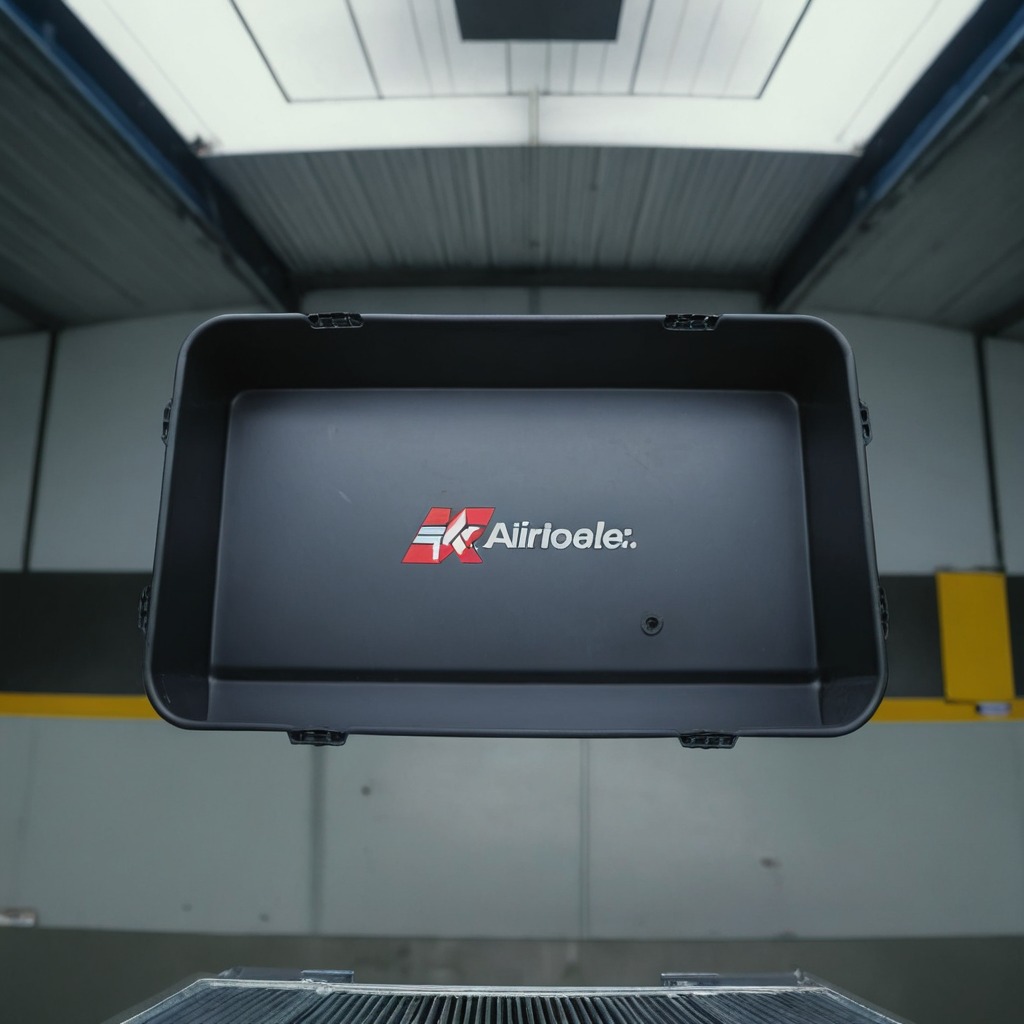
A rubber O-ring is lying on the toolbox surface in an airplane hangar workshop.